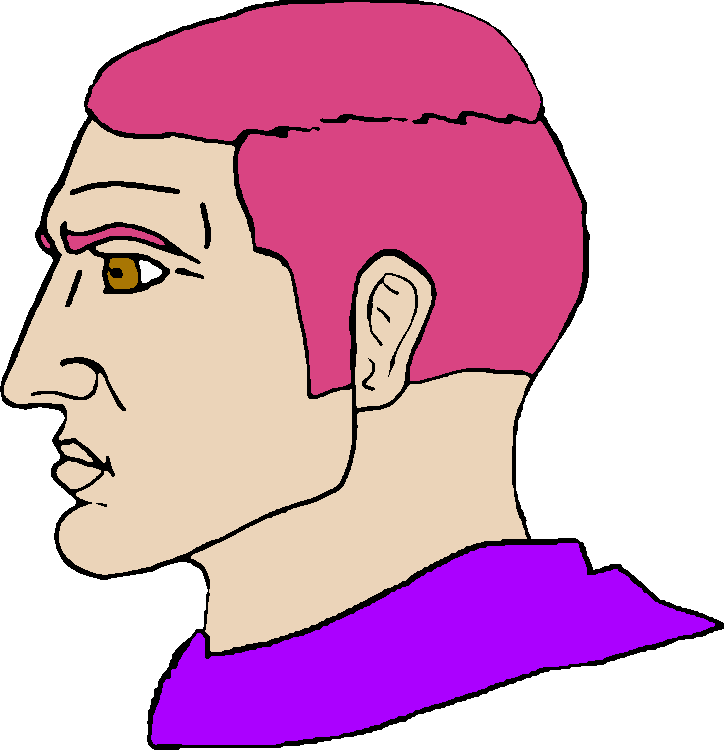
Label: 4_Yes_Chad